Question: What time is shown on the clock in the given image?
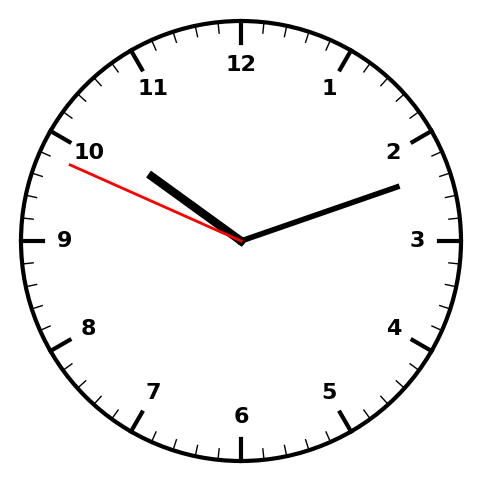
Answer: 10:11:49